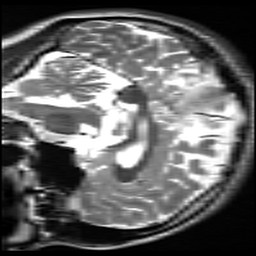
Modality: inplaneT2
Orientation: sagittal
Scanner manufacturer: siemens
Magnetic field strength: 3 T
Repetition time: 7.02 s
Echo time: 0.069 s